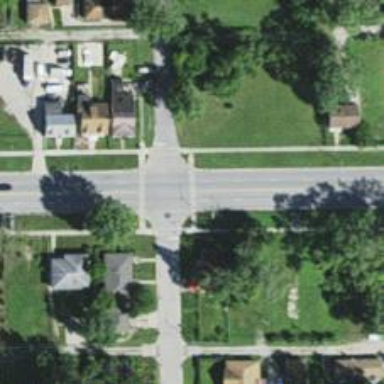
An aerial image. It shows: Marked crossing on the road.